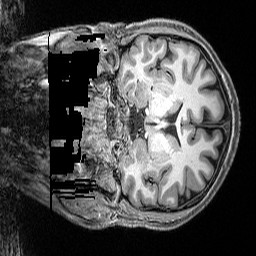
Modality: T1w
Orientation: coronal
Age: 35
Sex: female
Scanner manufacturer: siemens
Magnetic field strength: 3 T
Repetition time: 2.3 s
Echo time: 0.00298 s